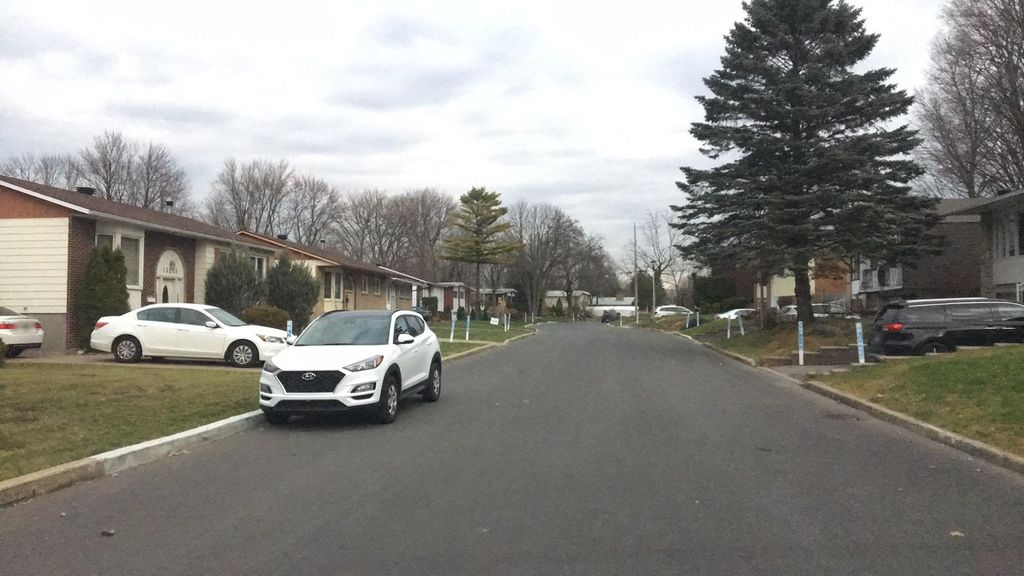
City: montreal